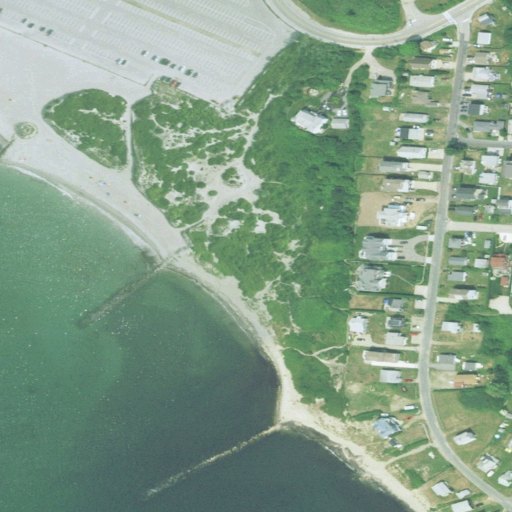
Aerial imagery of beach in Rhode Island named Captain Roger W Wheeler State Beach containing barren land, open water, medium intensity development, high intensity development, low intensity development, and open development